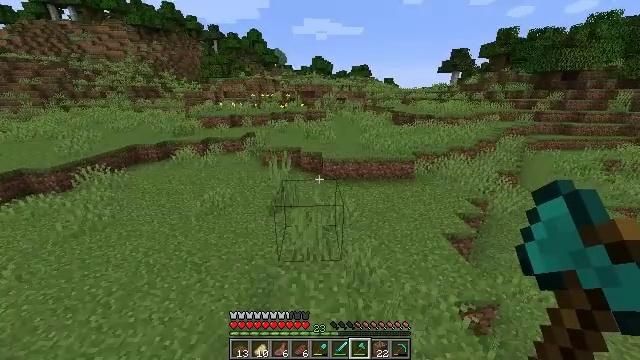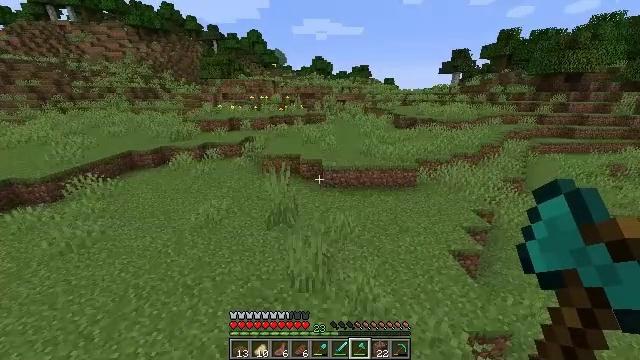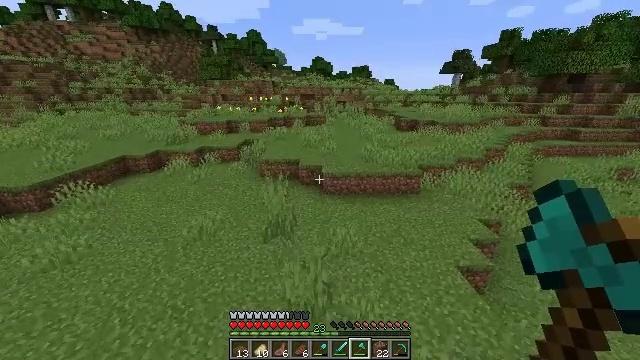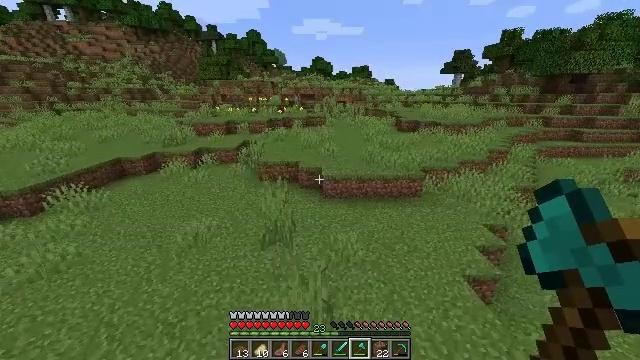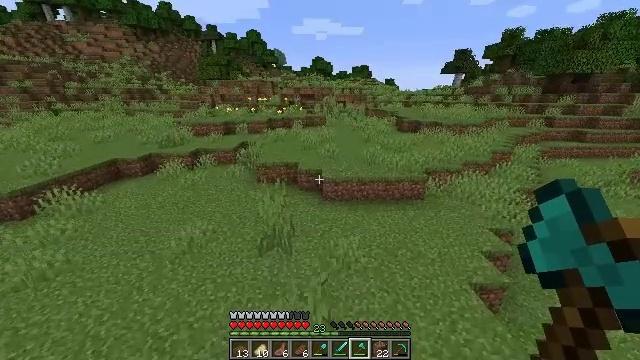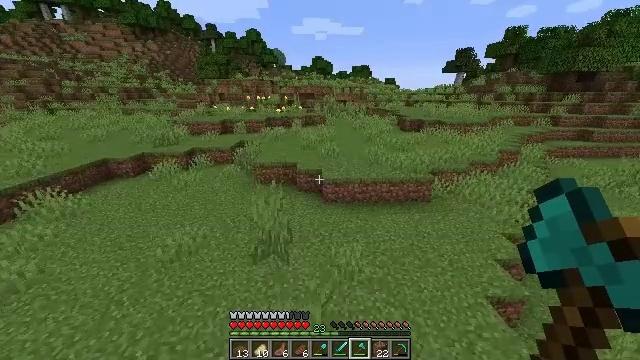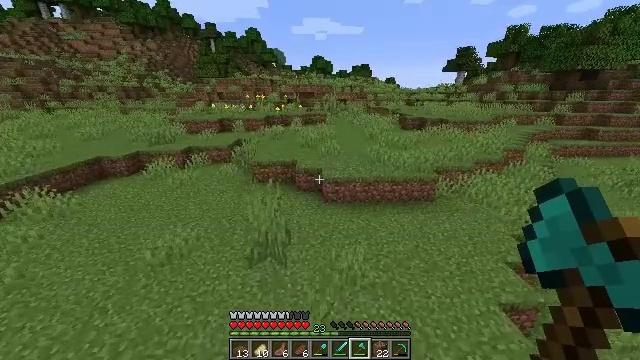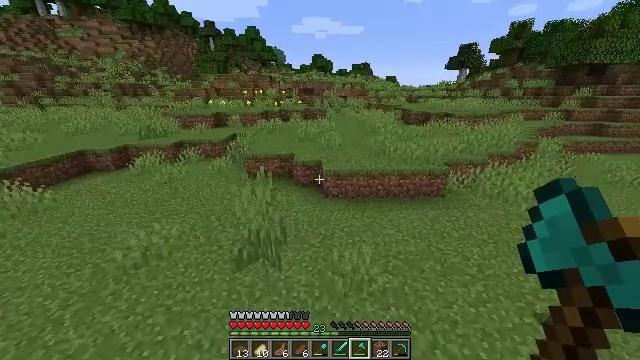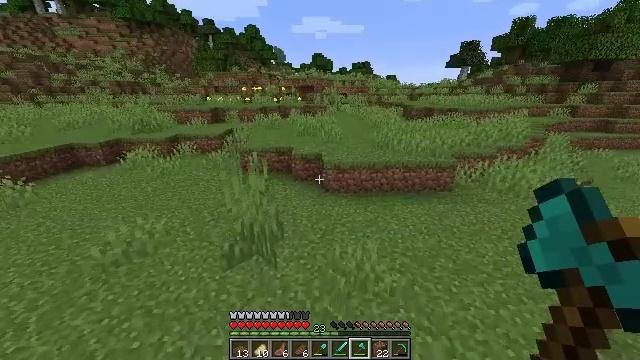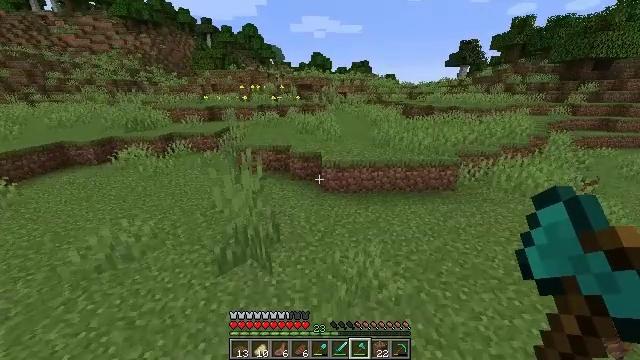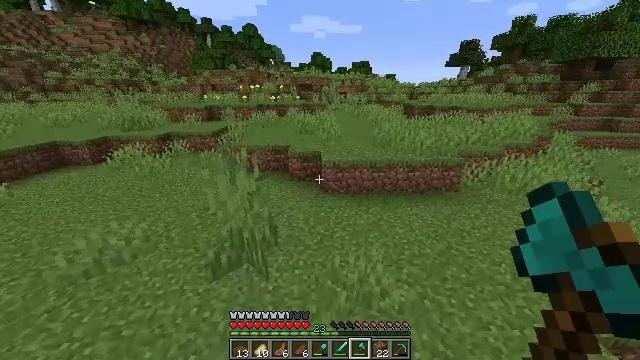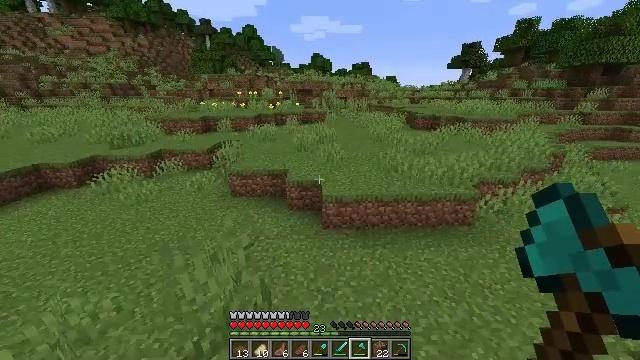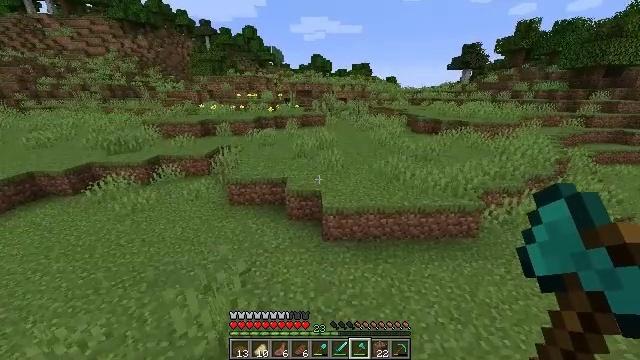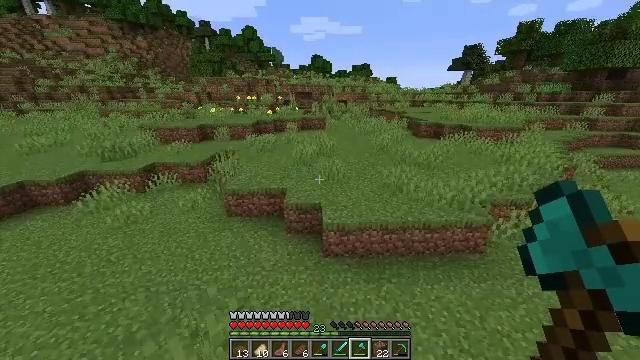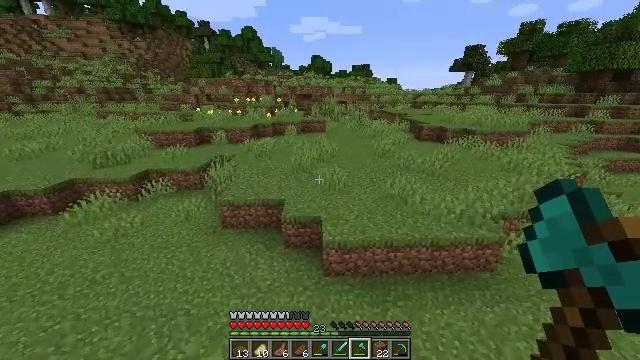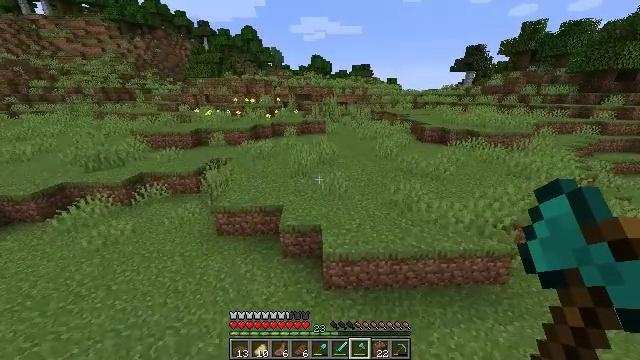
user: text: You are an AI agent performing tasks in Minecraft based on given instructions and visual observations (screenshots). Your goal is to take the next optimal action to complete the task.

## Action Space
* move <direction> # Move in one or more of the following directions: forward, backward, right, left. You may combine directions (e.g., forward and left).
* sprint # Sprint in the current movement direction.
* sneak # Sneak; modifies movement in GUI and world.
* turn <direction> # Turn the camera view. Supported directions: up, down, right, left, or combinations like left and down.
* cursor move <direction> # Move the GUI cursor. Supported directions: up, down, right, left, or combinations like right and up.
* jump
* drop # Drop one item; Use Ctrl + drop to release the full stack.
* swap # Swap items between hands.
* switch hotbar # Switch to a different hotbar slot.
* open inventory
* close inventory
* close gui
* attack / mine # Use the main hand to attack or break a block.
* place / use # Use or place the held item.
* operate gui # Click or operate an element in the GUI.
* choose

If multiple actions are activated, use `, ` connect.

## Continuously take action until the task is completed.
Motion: motion action
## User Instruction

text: Collect fern using your hands.
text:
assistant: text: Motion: move forward, sprint, jump
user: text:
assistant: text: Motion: move forward, sprint, jump
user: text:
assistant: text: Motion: move forward, jump
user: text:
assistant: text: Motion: move forward, jump
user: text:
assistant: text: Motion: move forward, jump
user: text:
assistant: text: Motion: move forward, jump
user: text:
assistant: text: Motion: move forward, jump
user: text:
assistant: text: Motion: move forward, jump
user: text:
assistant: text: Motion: move forward, jump
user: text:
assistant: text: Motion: move forward, sprint, jump
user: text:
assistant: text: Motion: move forward, sprint, jump
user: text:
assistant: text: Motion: move forward, sprint, jump
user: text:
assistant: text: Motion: move forward, sprint, jump
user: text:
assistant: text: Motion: move forward, sprint, jump
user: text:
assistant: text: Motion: move forward, sprint, jump
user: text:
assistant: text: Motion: move forward, sprint, jump
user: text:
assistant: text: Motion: move forward, jump
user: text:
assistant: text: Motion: move forward, jump
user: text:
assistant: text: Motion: move forward, jump
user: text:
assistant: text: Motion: move forward, jump
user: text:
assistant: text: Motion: move forward, sprint, jump
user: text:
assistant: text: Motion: move forward, sprint, jump
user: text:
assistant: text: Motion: move forward, sprint, jump
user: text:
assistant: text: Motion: move forward, sprint, jump
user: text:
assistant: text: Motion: move forward, sprint, jump
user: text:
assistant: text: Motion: move forward, sprint, jump
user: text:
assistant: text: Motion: move forward, sprint, jump
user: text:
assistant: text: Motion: move forward, sprint, jump
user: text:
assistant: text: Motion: move forward, sprint, jump
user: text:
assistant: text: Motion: move forward, sprint, jump